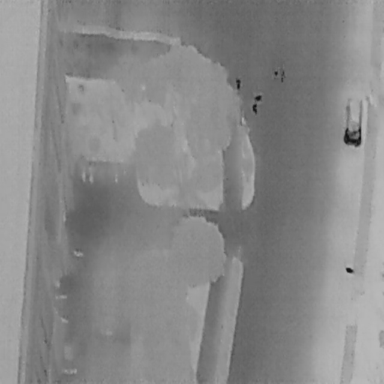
There are four People in the infrared image.